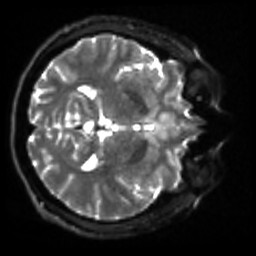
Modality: sbref
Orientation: axial
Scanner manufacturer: siemens
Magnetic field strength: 3 T
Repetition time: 4 s
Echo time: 0.0594 s